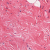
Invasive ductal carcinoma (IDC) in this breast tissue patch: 0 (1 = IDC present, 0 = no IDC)